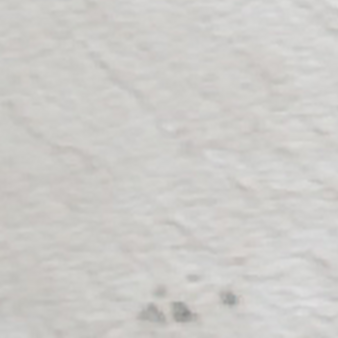
Label: other